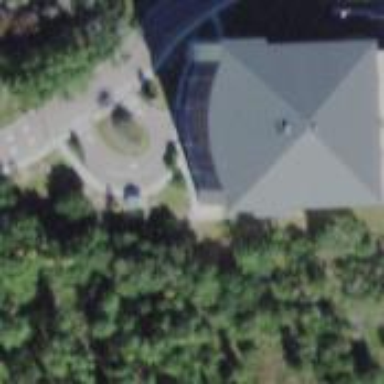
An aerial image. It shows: College building.